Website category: movie
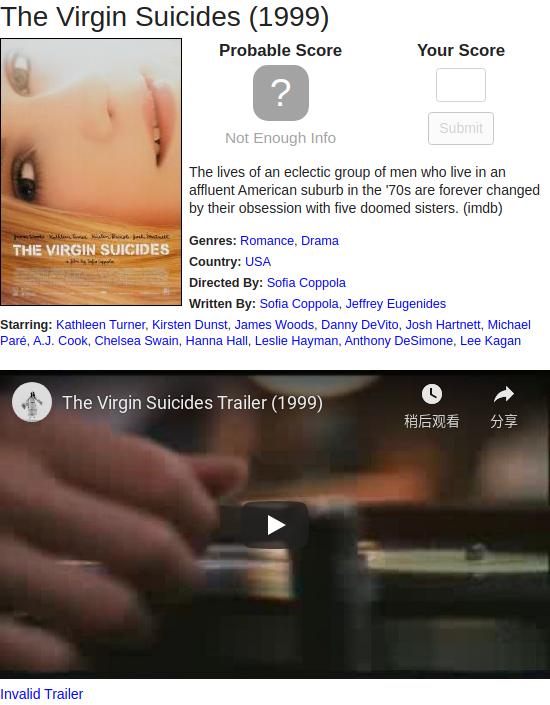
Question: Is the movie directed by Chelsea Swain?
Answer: no

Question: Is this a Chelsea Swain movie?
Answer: no

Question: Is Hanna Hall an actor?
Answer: yes

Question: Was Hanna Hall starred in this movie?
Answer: yes

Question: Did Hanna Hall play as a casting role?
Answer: yes

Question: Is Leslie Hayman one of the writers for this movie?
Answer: no

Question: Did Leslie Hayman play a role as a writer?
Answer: no

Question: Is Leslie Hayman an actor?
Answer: yes

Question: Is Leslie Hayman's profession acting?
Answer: yes

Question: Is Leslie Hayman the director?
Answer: no

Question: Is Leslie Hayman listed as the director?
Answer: no

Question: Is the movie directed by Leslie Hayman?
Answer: no

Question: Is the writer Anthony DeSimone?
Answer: no

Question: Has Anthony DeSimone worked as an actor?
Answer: yes

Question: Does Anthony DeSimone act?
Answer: yes

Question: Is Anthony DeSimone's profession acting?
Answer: yes

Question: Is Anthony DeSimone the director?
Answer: no

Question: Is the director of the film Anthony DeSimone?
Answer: no

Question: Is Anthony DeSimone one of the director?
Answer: no

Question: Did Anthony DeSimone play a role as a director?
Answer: no

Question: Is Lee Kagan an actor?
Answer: yes

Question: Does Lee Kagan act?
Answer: yes

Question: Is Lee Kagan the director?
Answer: no

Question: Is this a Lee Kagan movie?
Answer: no

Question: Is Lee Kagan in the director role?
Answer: no